Interaction volume radius: 5 \u00c5
Interaction volume height: 25 \u00c5
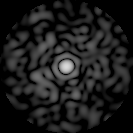
Disorder parameter: 0.8247